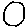
Label: circle